Interaction volume radius: 10 \u00c5
Interaction volume height: 30 \u00c5
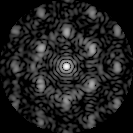
Disorder parameter: 0.5719